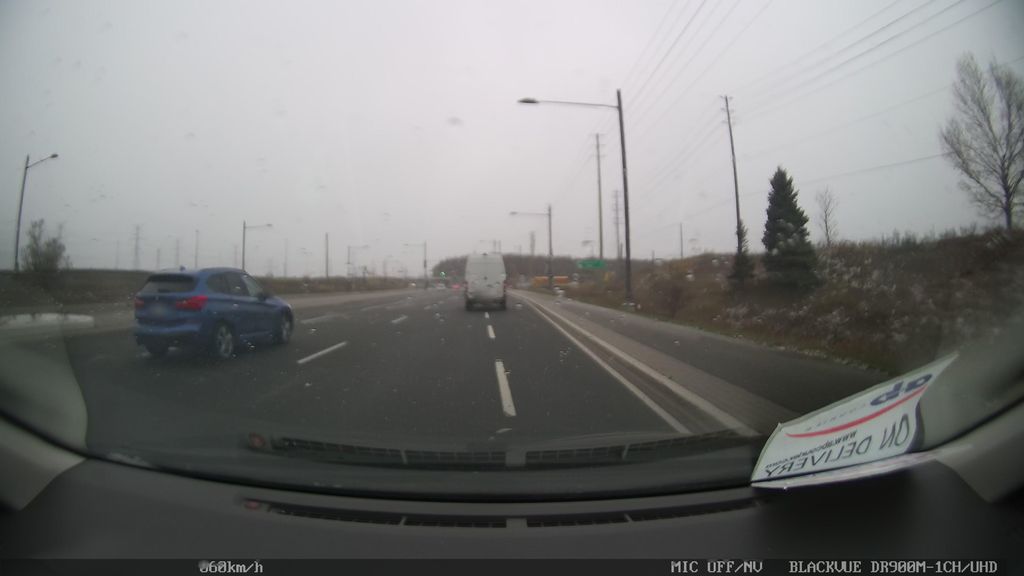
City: toronto